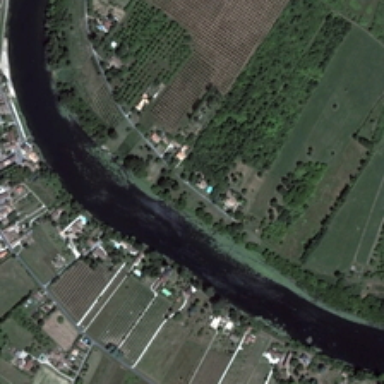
There are many houses on both sides of the river .